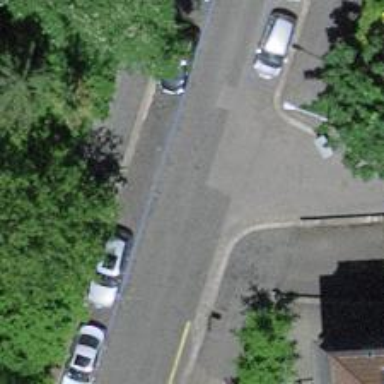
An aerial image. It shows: Residential road with asphalt surface and separate sidewalk.